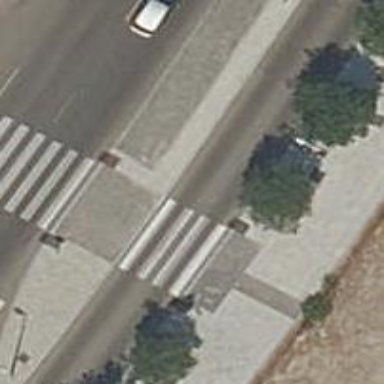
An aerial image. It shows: Uncontrolled road crossing.